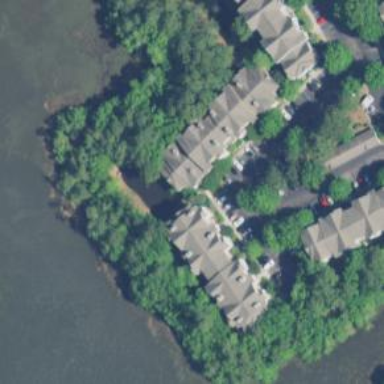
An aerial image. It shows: View of apartment building.